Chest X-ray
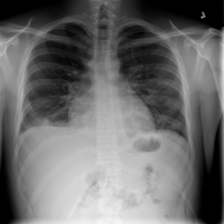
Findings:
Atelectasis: negative
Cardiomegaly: negative
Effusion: positive
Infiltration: positive
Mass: negative
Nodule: negative
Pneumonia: negative
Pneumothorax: negative
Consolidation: negative
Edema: negative
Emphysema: negative
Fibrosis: negative
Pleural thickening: negative
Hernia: negative